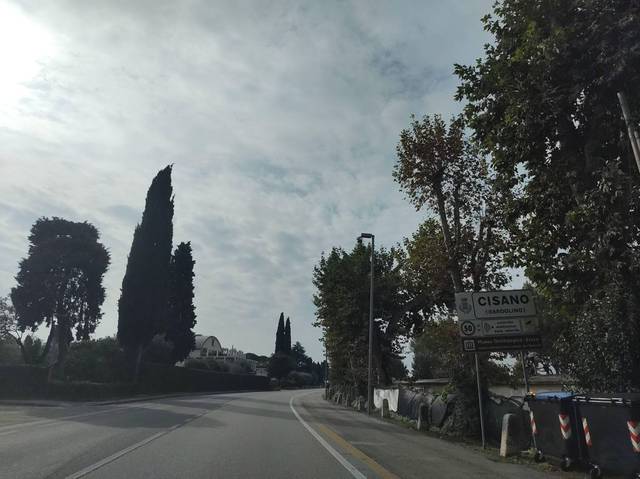
Region: Italy
Coordinates: 45.535, 10.727